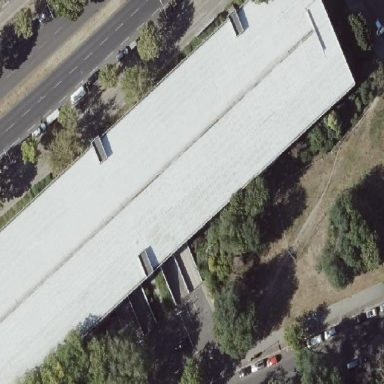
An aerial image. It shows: Multi-storey parking building with flat white roof. The building itself is gray in color.